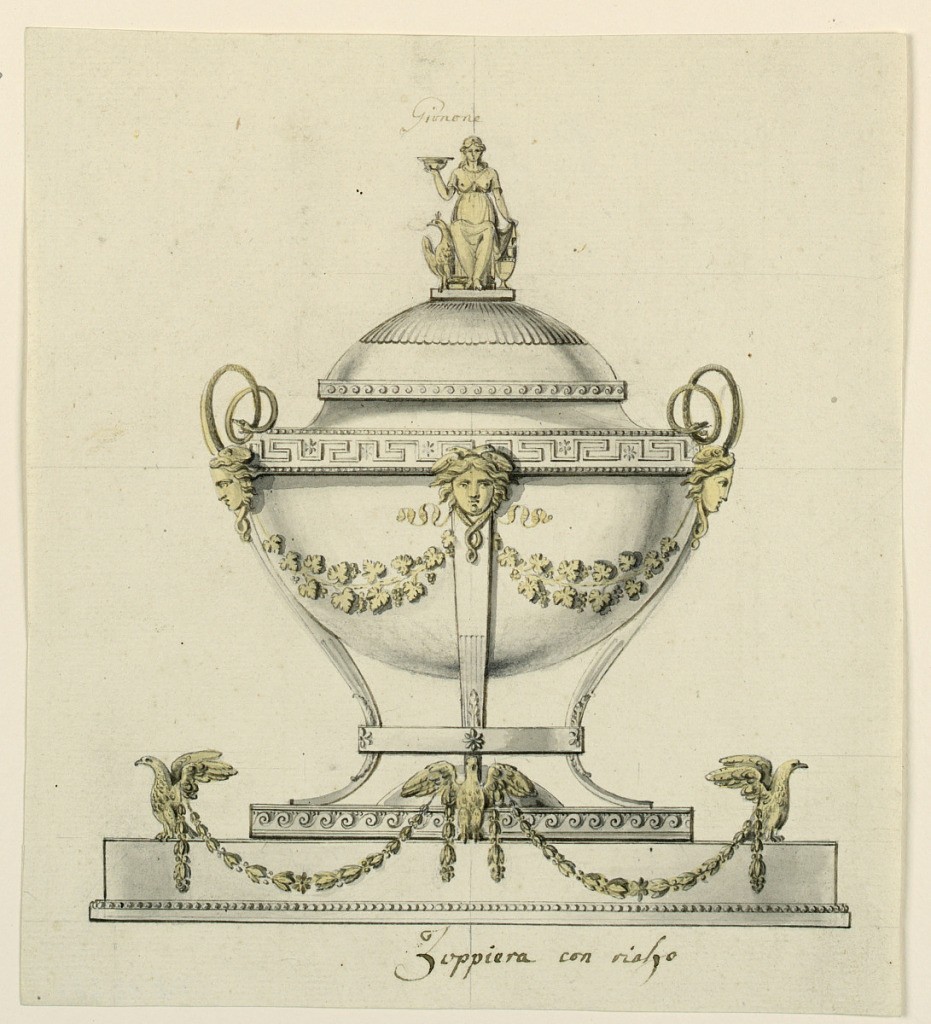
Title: Design for a Round Tureen
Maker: Giovacchino Belli, Italian, 1756 - 1822
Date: early 19th century
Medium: Pen and ink, brush and watercolor, graphite on paper
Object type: Drawing
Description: Vertical rectangle. Design for a round tureen intended to be executed in partly gilded silver. The round base is similar to that in 1938-88-651: a round base of two sections, the lower one showing a fret band. Four standing displayed eagles carrying festoons are intended upon the upper section, three shown. A round pedestal rises in the middle. Upon it stands upon four curved legs the bowl, described with leaf festoons hanging from Medusa masks at the upper ends of the legs. Pairs of snakes rise from the lateral masks, serving as handles. The upper part of the cover is shaped as a shell. Upon it stands the figure of Juno, raising a bowl with her right hand, the peacock beside her.